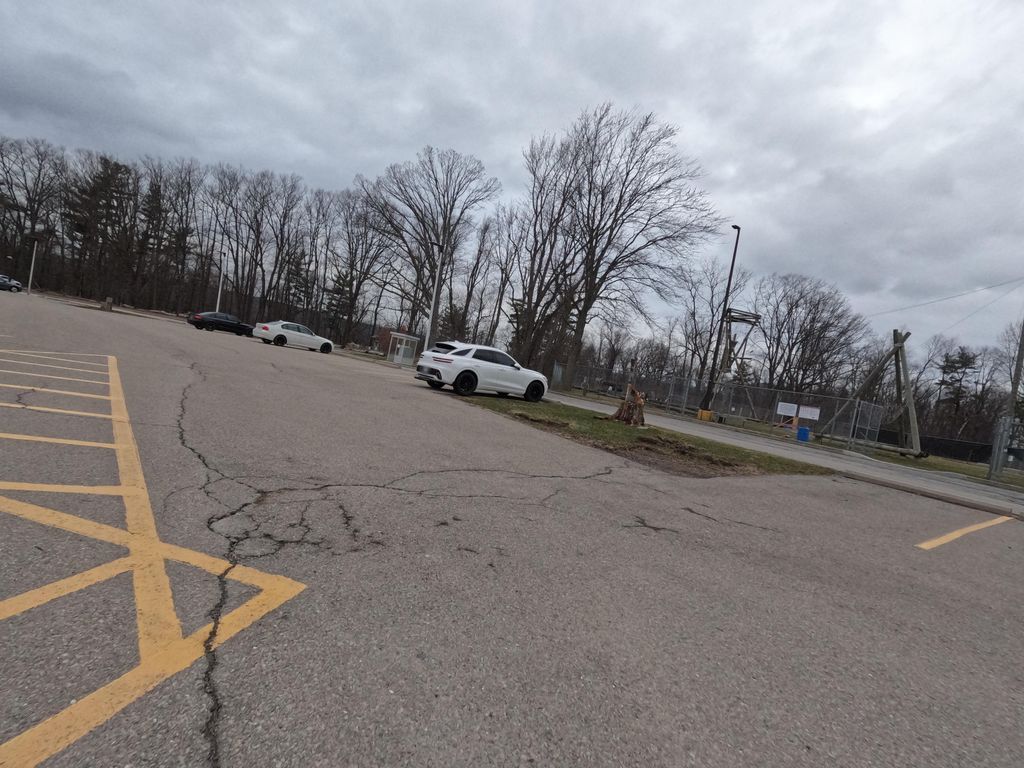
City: hamilton